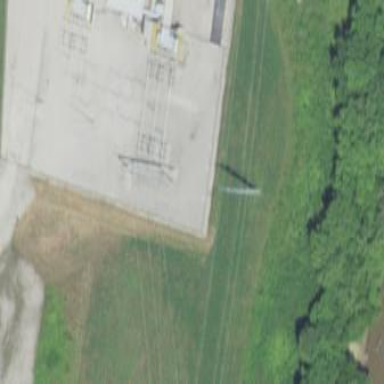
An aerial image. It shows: Power substation primarily used for electricity generation.